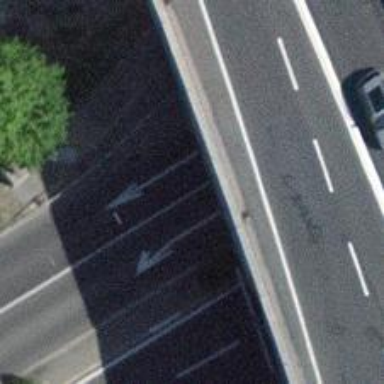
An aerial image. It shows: Primary highway with asphalt surface and trolley wires.